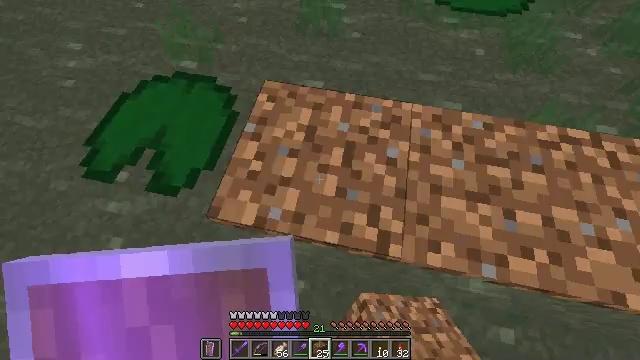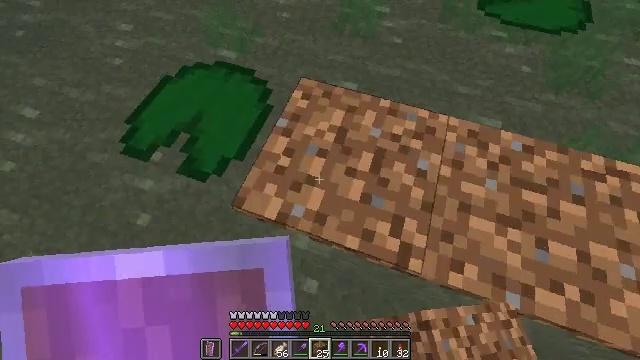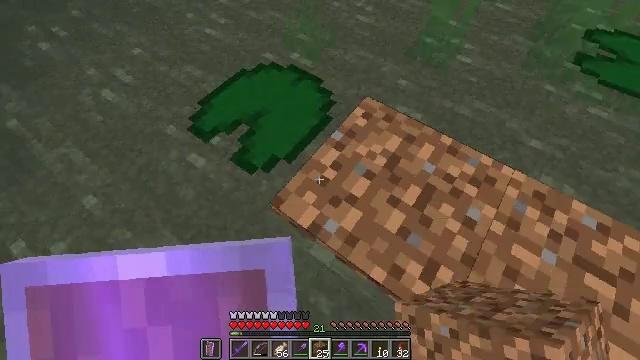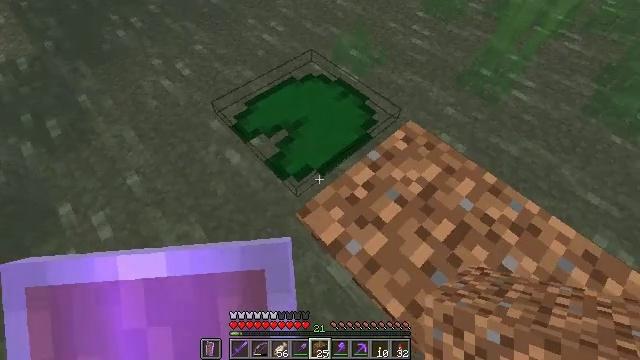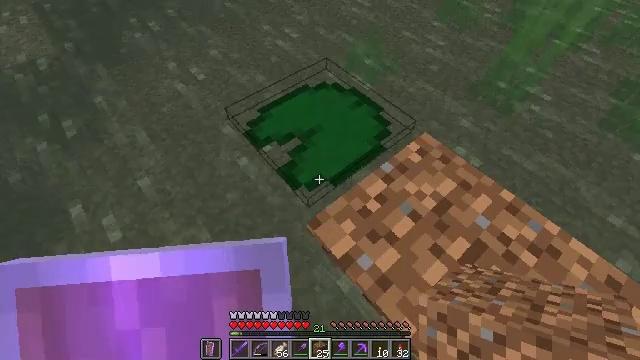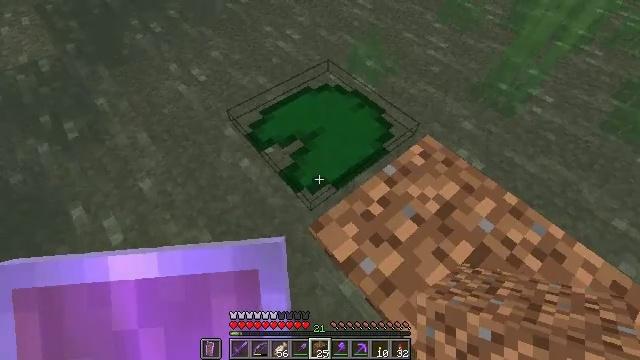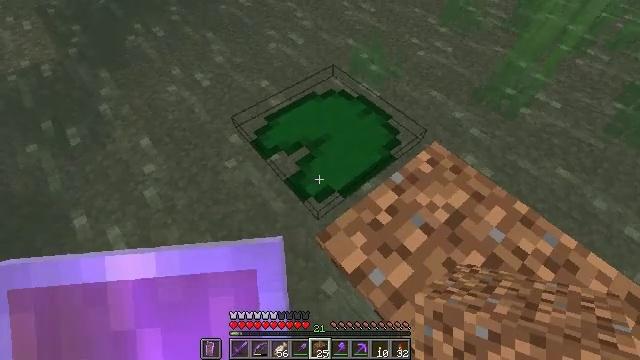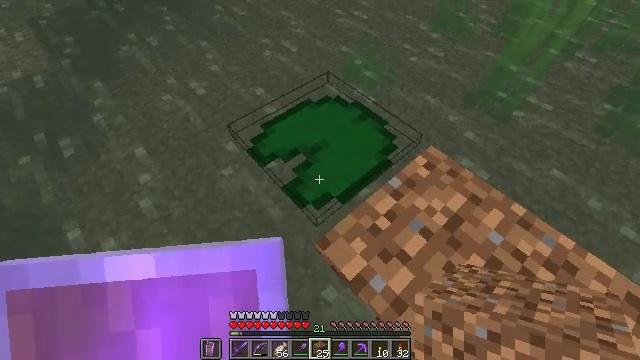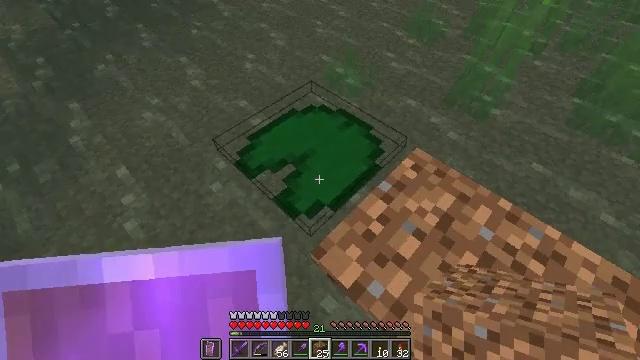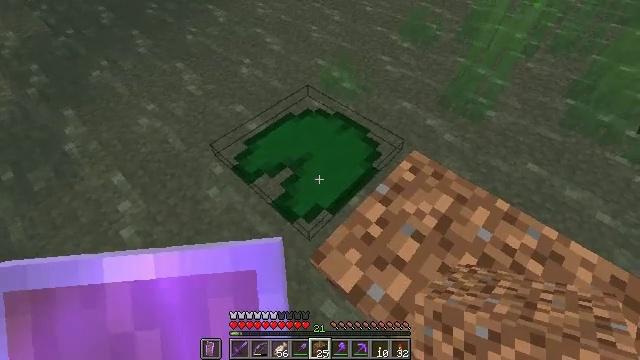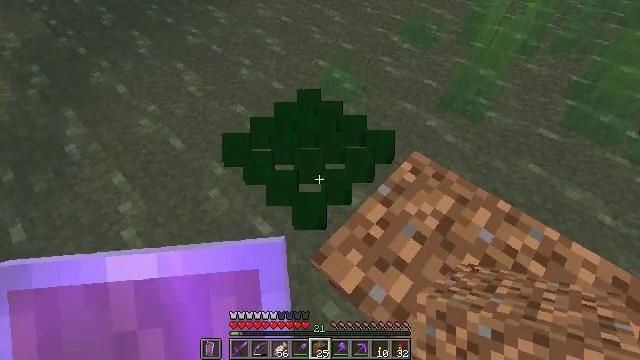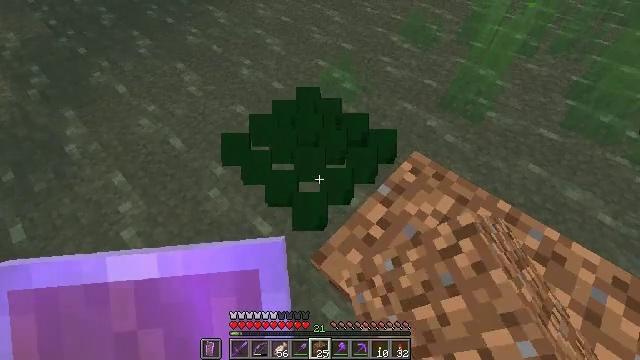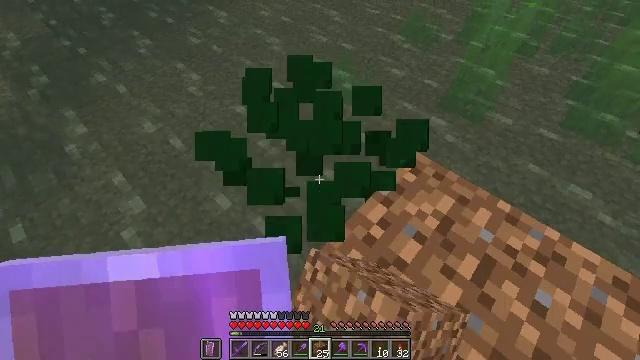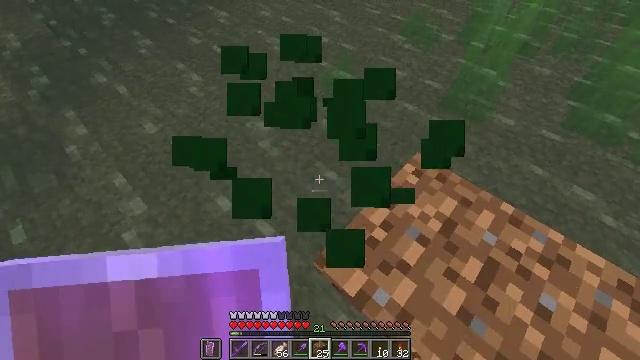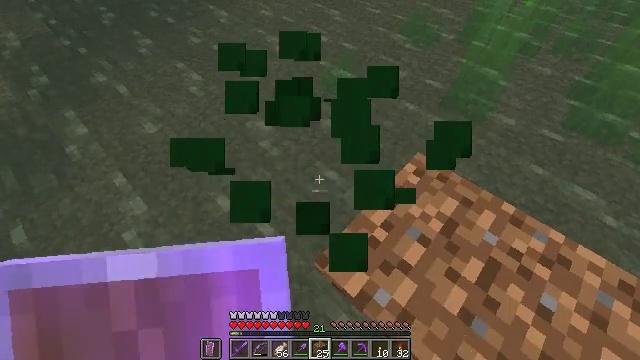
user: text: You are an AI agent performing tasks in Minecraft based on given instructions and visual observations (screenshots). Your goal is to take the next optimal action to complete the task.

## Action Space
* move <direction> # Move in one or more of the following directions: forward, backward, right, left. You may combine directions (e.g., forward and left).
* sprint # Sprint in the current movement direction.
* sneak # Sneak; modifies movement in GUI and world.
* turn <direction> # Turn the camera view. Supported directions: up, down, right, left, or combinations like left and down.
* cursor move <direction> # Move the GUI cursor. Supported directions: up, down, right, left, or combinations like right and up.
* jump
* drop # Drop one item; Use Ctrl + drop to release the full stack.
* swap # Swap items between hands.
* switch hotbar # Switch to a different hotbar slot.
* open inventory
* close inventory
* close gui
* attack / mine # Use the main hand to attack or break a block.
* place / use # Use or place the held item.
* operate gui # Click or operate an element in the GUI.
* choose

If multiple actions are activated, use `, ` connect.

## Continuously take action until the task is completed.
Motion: motion action
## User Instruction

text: Gather lily pads while exploring.
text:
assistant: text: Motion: move left, sneak, turn left
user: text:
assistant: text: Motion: move left, sneak, turn left and up
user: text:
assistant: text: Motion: move left, sneak, turn left and up
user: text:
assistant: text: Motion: move left, sneak, turn left
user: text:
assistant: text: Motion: move left, sneak
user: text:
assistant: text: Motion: sneak
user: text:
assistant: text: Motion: sneak, turn right and up
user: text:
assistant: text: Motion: sneak, turn right and up
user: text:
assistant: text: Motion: sneak, turn right
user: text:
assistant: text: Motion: sneak, attack / mine
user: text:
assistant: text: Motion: sneak, attack / mine
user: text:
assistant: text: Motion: sneak, attack / mine
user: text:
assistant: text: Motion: move left, sneak
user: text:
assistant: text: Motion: move left, sneak
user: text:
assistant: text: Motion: sneak